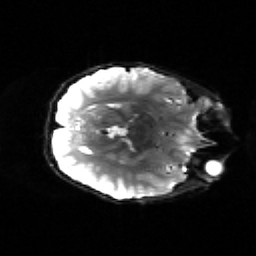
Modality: sbref
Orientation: axial
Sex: female
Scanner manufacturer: siemens
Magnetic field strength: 3 T
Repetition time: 5 s
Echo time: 0.071 s